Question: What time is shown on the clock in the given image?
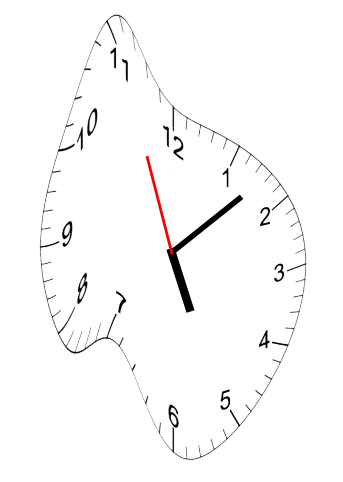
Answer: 05:07:56